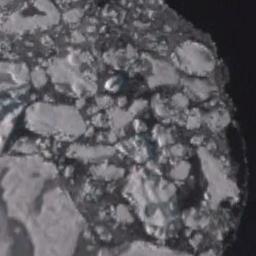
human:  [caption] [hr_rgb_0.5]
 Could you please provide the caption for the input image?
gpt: There are countless ice cubes of various sizes that are closely connected to form a large piece floating on the deep blue sea and cover the sea .

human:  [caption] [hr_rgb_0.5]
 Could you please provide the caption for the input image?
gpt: Sea ice is surrounded by water .

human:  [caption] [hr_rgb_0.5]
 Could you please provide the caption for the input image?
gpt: There are many ice on the black sea .

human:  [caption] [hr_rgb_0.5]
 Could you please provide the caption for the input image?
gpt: A lot of sea ice of different sizes and thickness gathers together and the color of the seawater is deep blue .

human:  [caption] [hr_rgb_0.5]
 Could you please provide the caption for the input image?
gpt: There are sea ice linked into sheets .